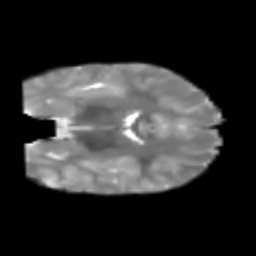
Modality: T2w
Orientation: coronal
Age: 7
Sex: male
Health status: healthy